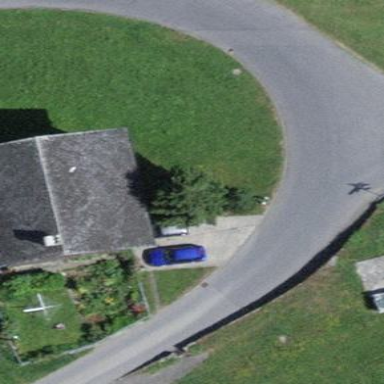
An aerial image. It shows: Simple house.